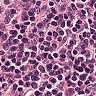
Metastatic tissue present: no